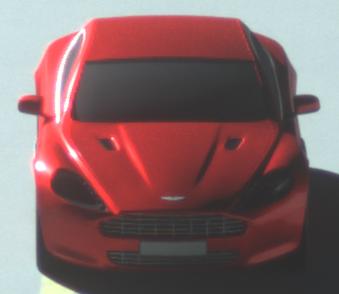
Make: Aston Martin
Model: Rapide
Detailed model: Rapide
Model produced from: 2010/03
Model produced until: 2013/07
Doors: 5
Color: red
Road condition: dry road
Daytime: morning or afternoon
Contrast: high contrast